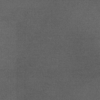
Label: dusty